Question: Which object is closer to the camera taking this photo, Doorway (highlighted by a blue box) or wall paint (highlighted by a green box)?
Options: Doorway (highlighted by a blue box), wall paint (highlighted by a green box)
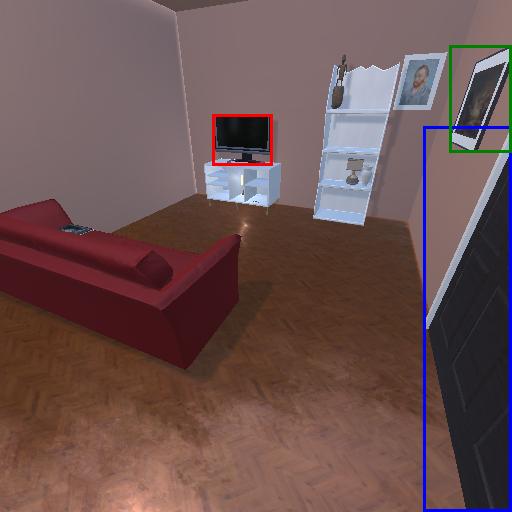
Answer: Doorway (highlighted by a blue box)